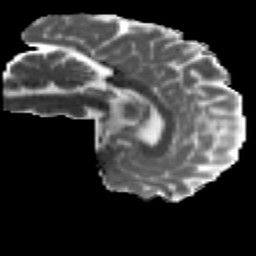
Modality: MD
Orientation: sagittal
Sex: male
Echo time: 0.114 s